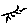
Label: sun